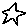
Label: star